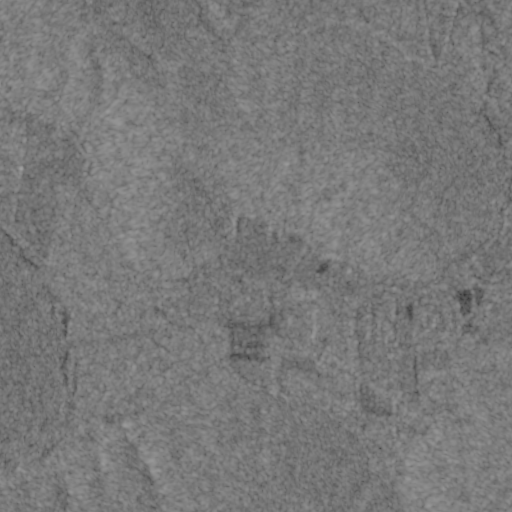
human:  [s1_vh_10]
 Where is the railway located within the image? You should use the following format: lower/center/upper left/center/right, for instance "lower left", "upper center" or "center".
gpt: The railway is located in the lower right of the image.
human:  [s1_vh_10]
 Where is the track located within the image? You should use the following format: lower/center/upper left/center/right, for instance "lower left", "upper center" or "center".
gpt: There is no track in the image.

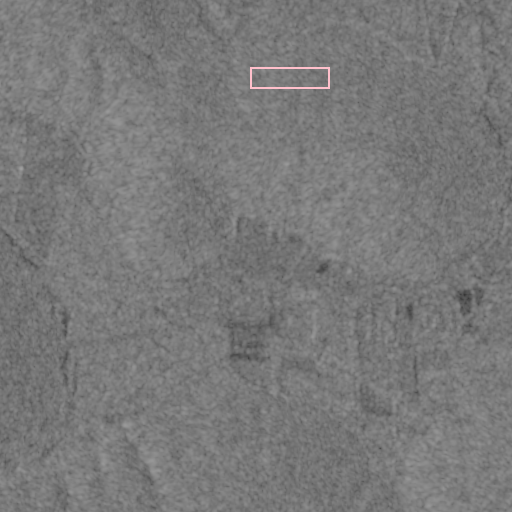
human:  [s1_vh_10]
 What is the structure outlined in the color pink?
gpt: There is no pink outline.
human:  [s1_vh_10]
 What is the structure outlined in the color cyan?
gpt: There is no structure outlined in cyan.